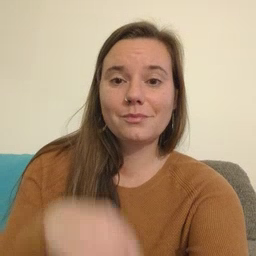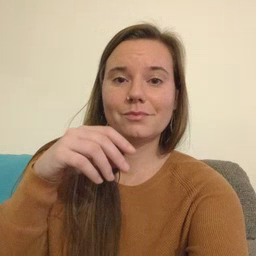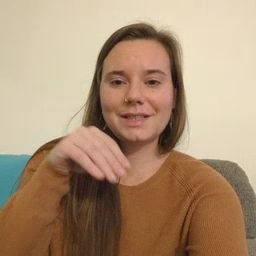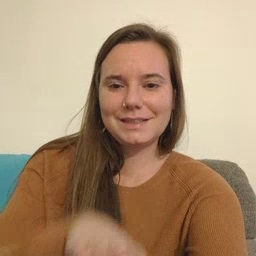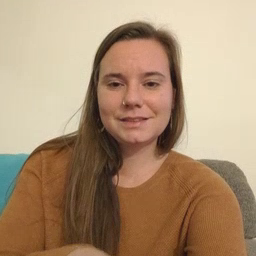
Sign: into